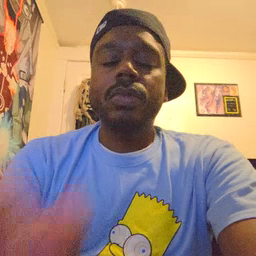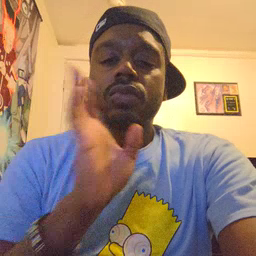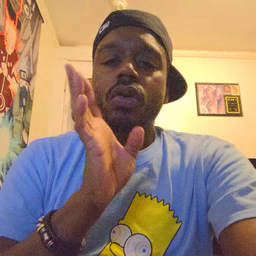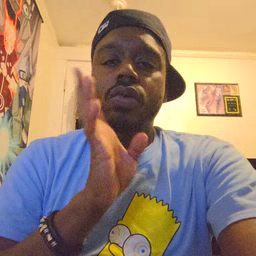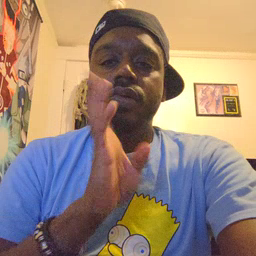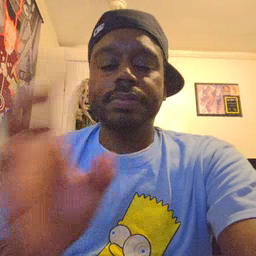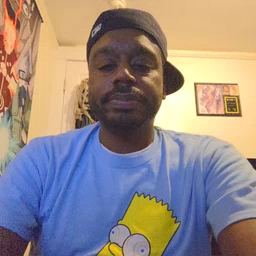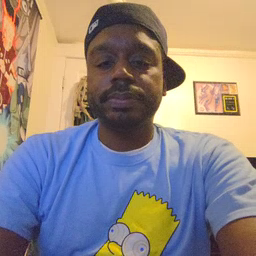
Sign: talk